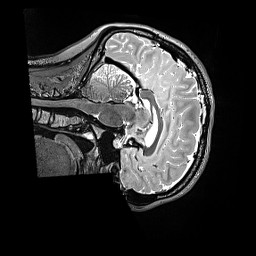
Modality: T2w
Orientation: sagittal
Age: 22
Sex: female
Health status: ill
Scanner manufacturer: siemens
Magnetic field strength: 3 T
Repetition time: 3.2 s
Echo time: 0.564 s